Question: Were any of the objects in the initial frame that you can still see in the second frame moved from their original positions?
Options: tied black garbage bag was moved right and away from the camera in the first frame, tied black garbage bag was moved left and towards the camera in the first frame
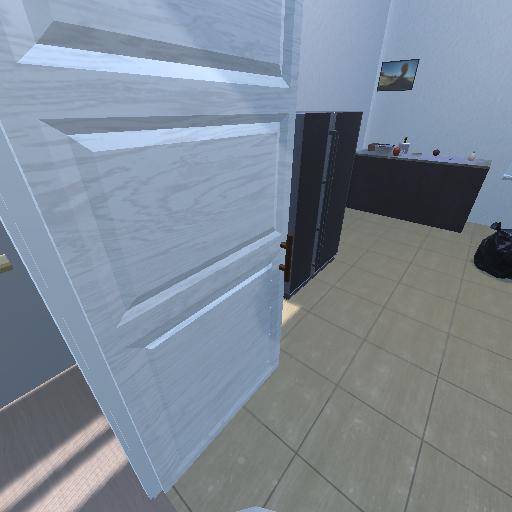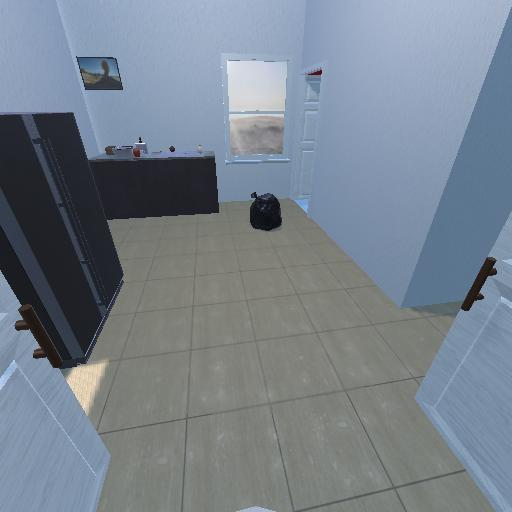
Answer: tied black garbage bag was moved right and away from the camera in the first frame